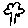
Label: tree